Question: I am trying to write a simple webapp to create TODOLists using ASP.NET Core 3.1 and gijgo grid. I have a TODOItems table in a database with 3 entries. When I try to display them in a grid using gijgo, the grid shows 3 empty rows at and not the actual contents from the table. Using a debugger I can see that the correct controller gets invoked and records are being fetched from the db table but not rendered properly. Can someone help me figure why the grid appears empty?
Relevant piece of code from index.cshtml
'''
<div class="col-12">
<table id="grid"></table>
</div>
<script type="text/javascript">
$(document).ready(function () {
$('#grid').grid({
dataSource: '/Home/Get',
uiLibrary: 'bootstrap4',
primaryKey: 'ID',
columns: [
{ field: 'ID', width: 44 },
{ field: 'Name', editor: true },
{ field: 'IsCompleted', title: 'Done?', type: 'checkbox', editor: true, width: 90, align: 'center' }
],
pager: { limit: 5 }
});
});
</script>
'''
Corresponding Controller method
'''
public JsonResult Get(int? page, int? limit, string searchString = null)
{
List<TODOItem> records;
var query = this._context.TODOItems.Select(t => new TODOItem
{
ID = t.ID,
Name = t.Name,
IsCompleted = t.IsCompleted
});
if (!string.IsNullOrWhiteSpace(searchString))
{
query = query.Where(p => p.Name.Contains(searchString));
}
int total = query.Count();
if (page.HasValue && limit.HasValue)
{
int start = (page.Value - 1) * limit.Value;
records = query.Skip(start).Take(limit.Value).ToList();
}
else
{
records = query.ToList();
}
return Json(new { records, total });
}
'''

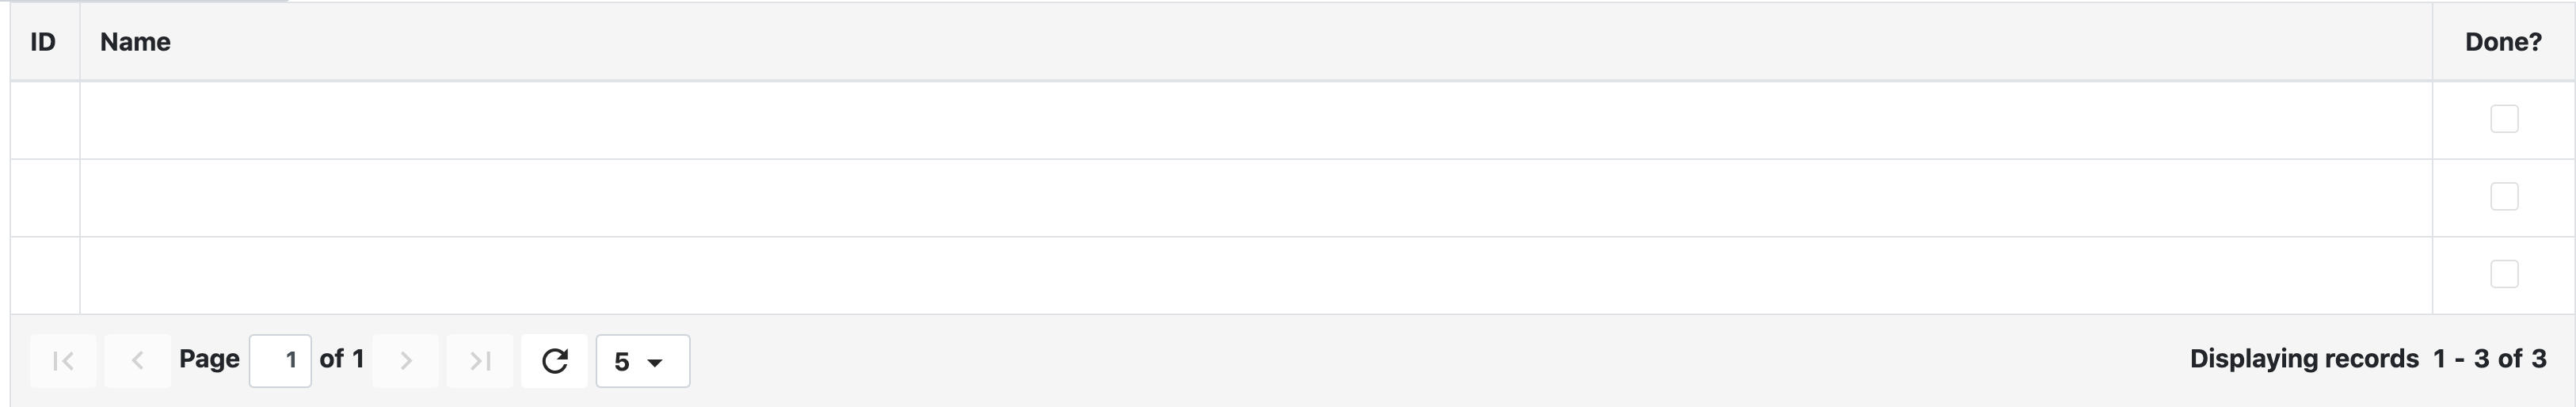
Answer: I reproduce your problem and when I check the F12 network response, I find that all fields' names of returned data become lower case which results in the empty display.
The solution is that you could change the 'ContractResolver', just add below code in startup 'ConfigurServices'
'''
services.AddControllersWithViews().AddNewtonsoftJson(options =>
{
options.SerializerSettings.ContractResolver = new DefaultContractResolver();
});
'''
Remember to install the package <URL> for 3.1 firstly.
Refer to <URL>